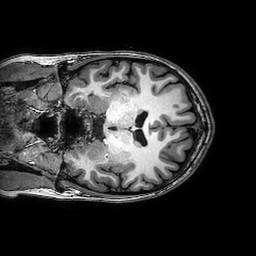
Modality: T1w
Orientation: coronal
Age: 24
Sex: female
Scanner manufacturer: philips
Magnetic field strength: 3 T
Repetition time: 0.008386 s
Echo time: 0.00386 s